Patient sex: M
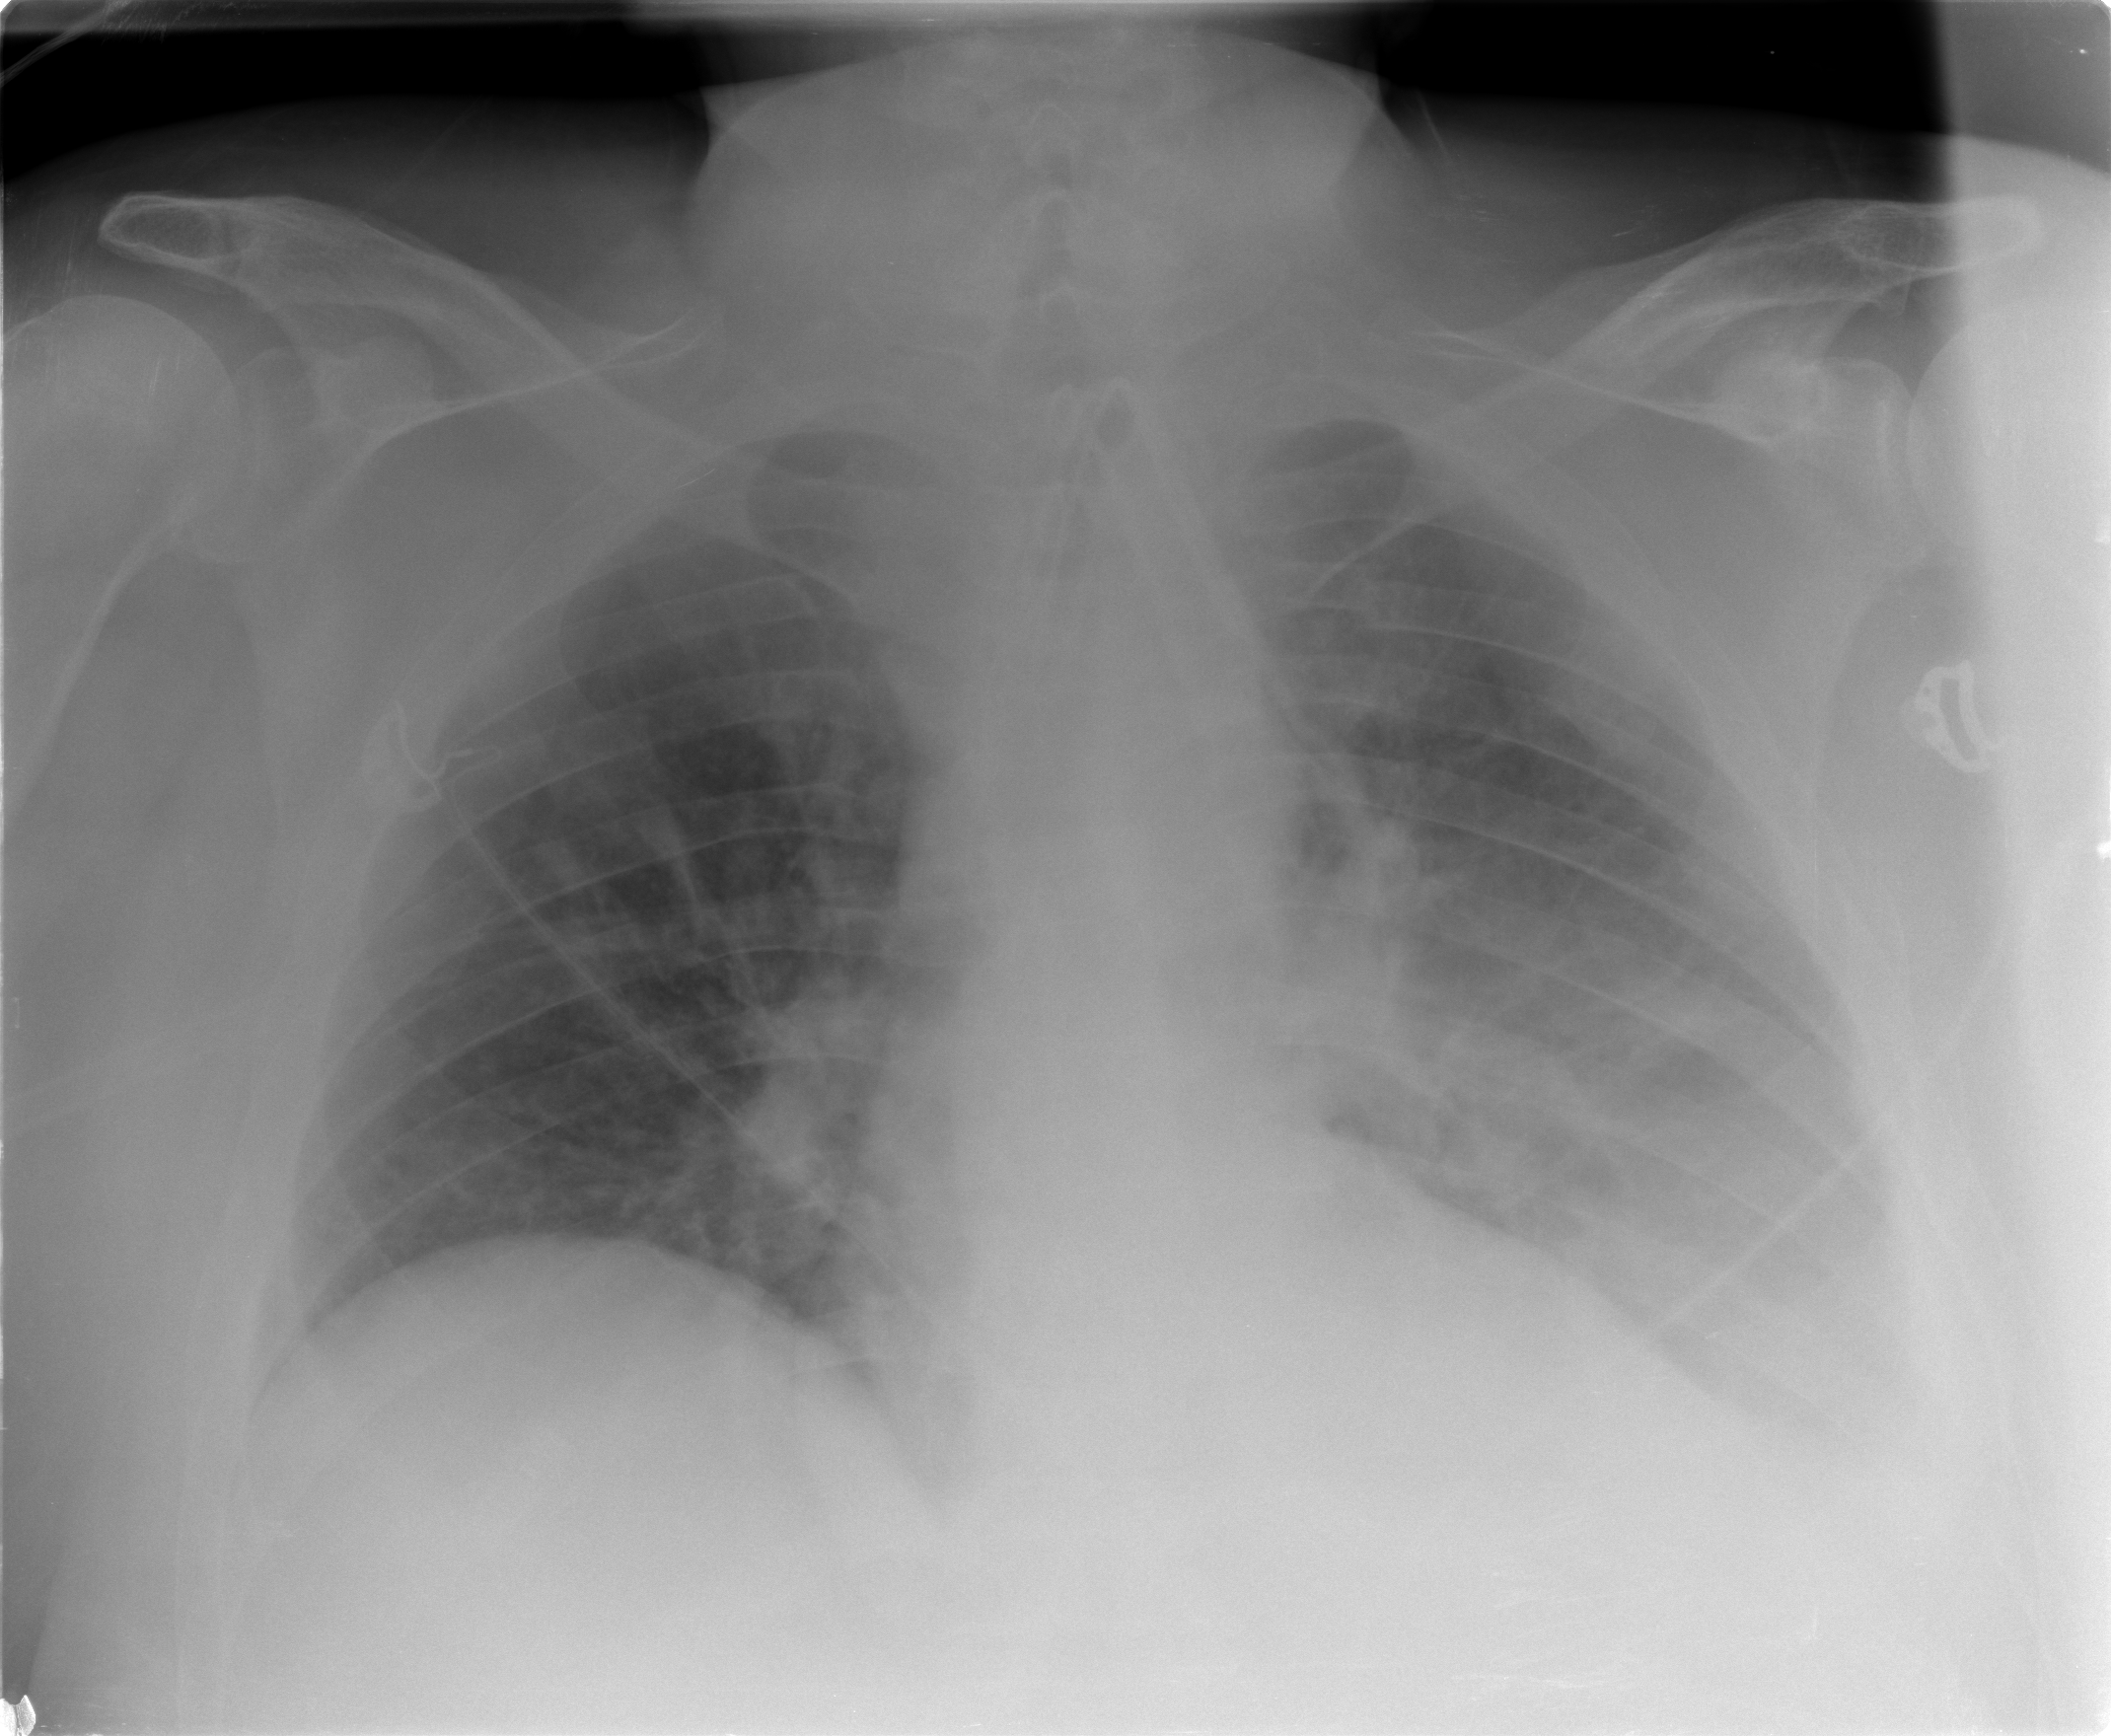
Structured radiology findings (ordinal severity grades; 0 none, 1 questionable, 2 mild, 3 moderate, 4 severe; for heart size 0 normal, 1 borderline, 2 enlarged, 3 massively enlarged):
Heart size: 0
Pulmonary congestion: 0
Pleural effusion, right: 0
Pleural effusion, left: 3
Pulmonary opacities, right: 2
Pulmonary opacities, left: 0
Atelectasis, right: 2
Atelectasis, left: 3